Interaction volume radius: 5 \u00c5
Interaction volume height: 30 \u00c5
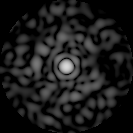
Disorder parameter: 0.8088